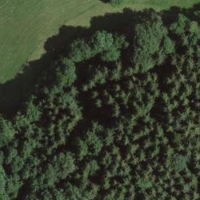
EUNIS habitat code: 43
Species observed at this site:
Lymantria monacha